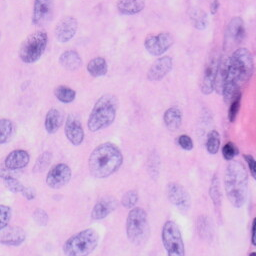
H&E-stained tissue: Skin